Question: '''
<div id="textBox" contenteditable="true" name="telugu">
'''
I have written above code for div.I need store entered information in database. I am able to access textbox and textarea content.Is it possible to access div area content? I must use div only because some other code is linked with div.Please help.
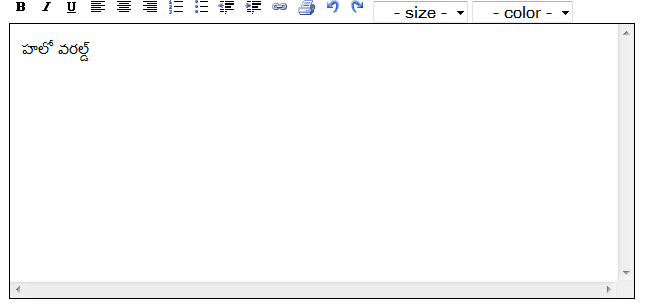
Answer: With the little information you provide I can only give the most obvious answer:
'''
var html = document.getElementById("textBox").innerHTML;
'''